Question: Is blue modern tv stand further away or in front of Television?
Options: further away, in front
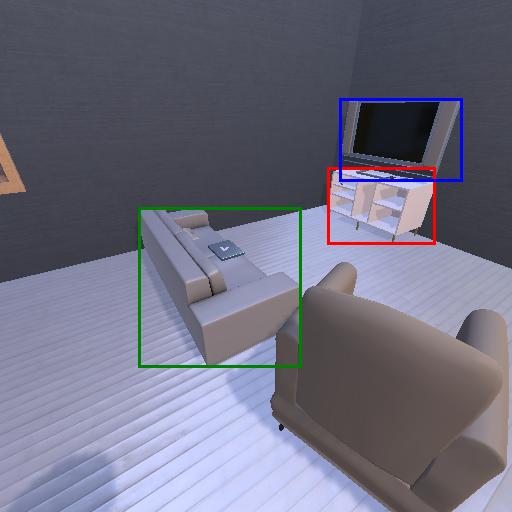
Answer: further away